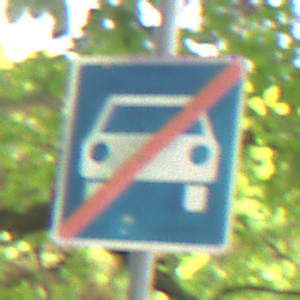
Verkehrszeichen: EndeKraftfahrstrasse
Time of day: MorningAfternoon
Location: Outdoor (RoadRail)
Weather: Clear
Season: NotSpecified
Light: Natural